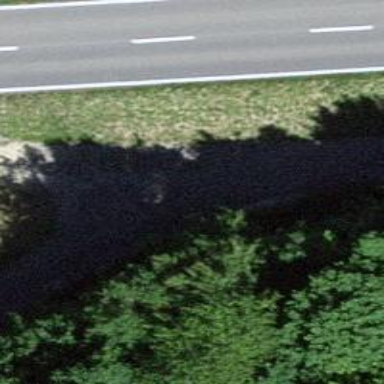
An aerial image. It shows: Unpaved track road with grade3 tracktype.